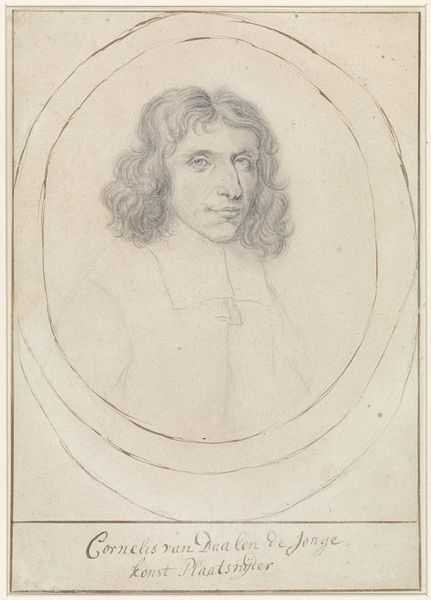
Titel: Portret van Cornelis van Dalen II
Standort: Amsterdam
Institution: Rijksmuseum
Schlagwörter: bouche, homme, nez, yeux, cheveux, dessin, tableau, bouclé, réaliste, joie, de jonge